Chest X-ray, AP view. Patient: 58 years old, sex M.
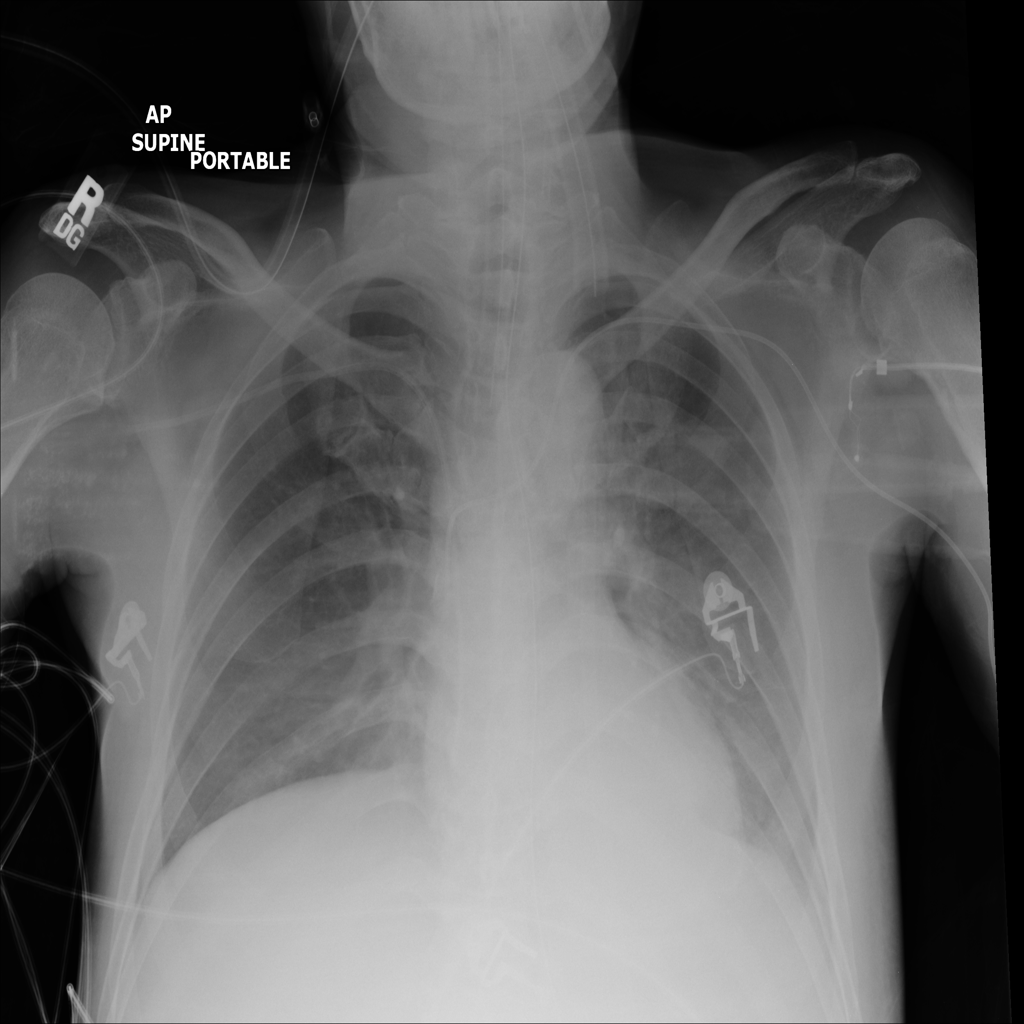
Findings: Consolidation, Effusion